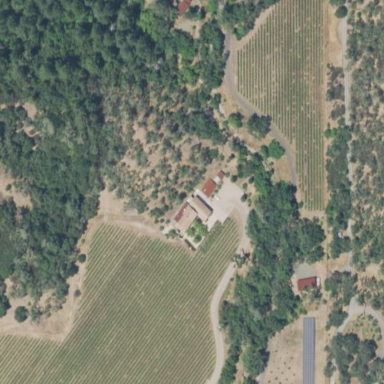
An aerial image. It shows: Vineyard where grapes are grown.